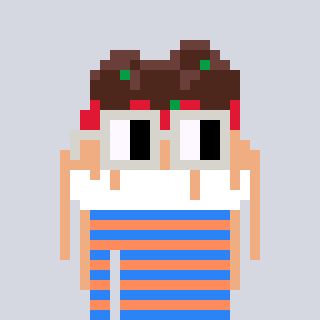
a pixel art character with square light gray glasses, a spaghetti-shaped head and a peachy-colored body on a cool background